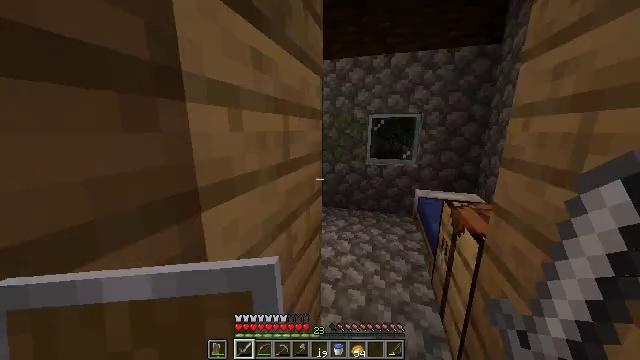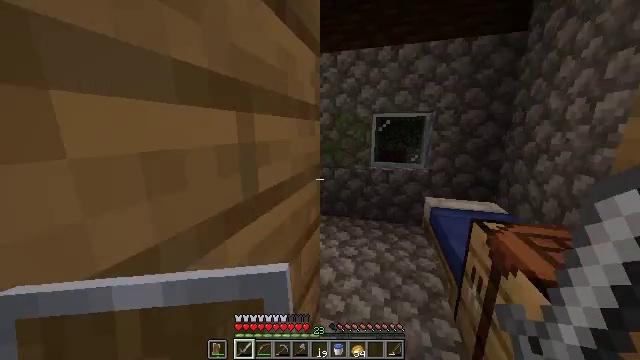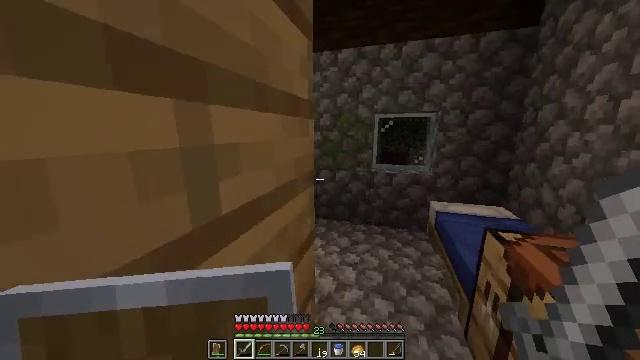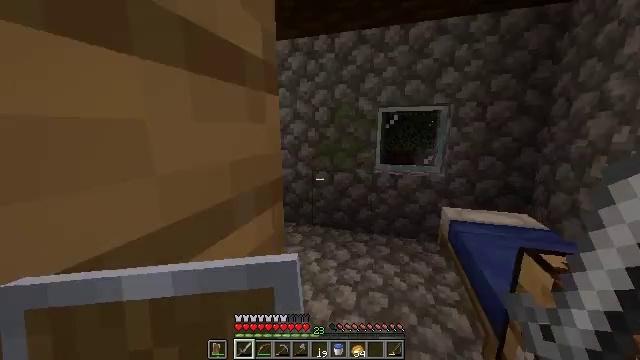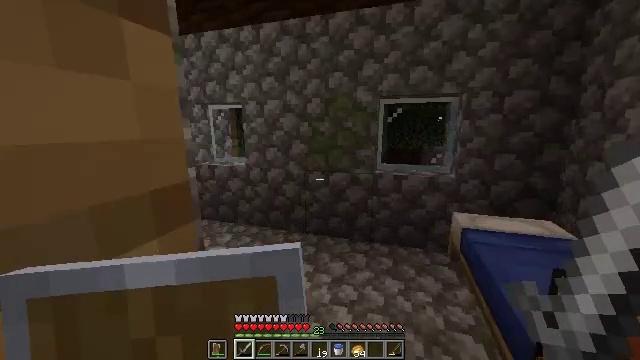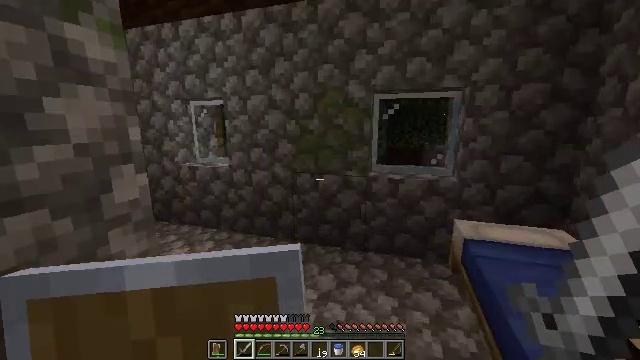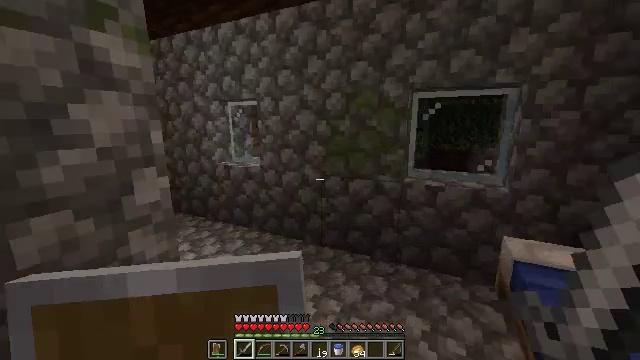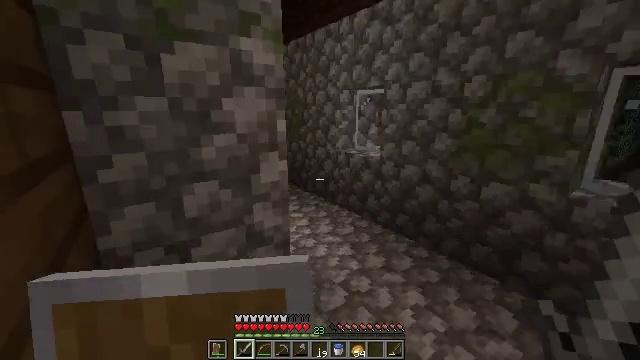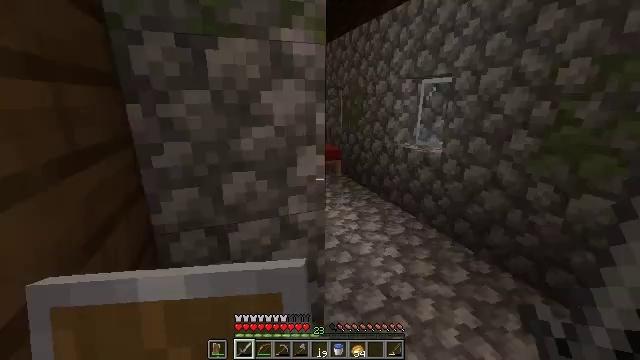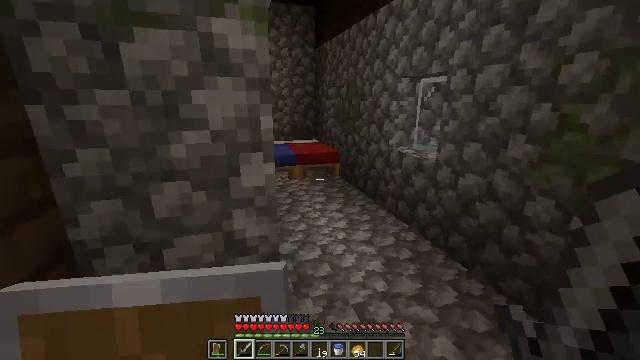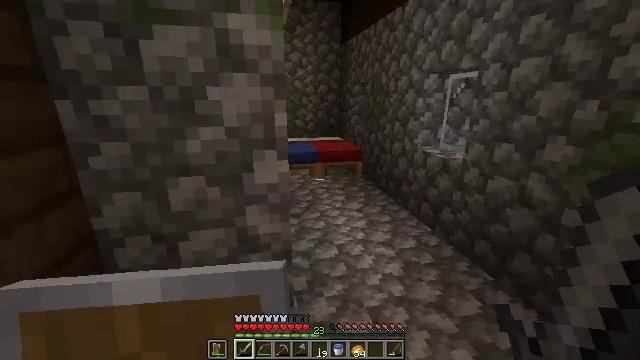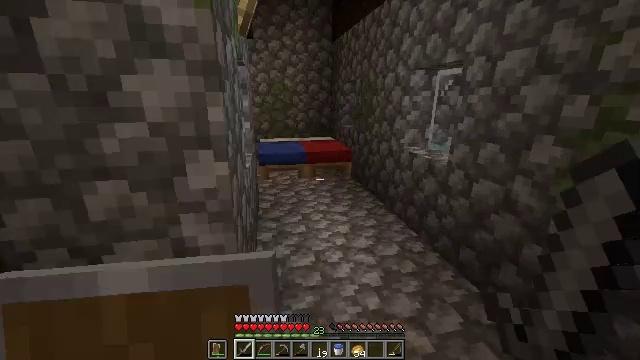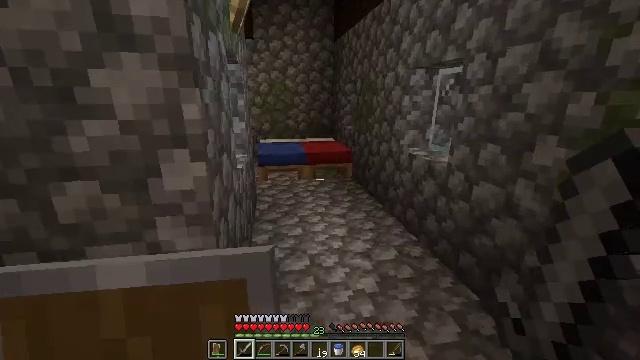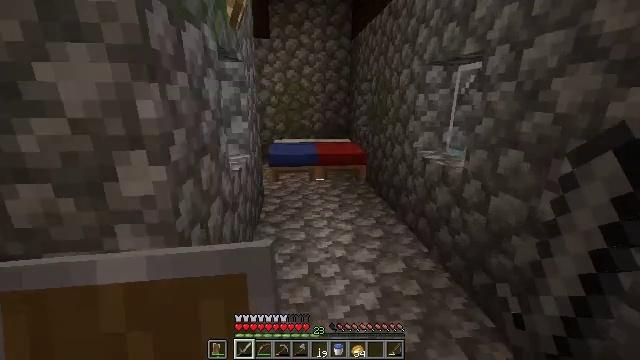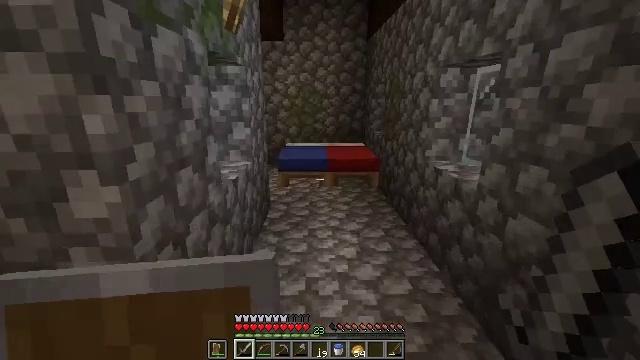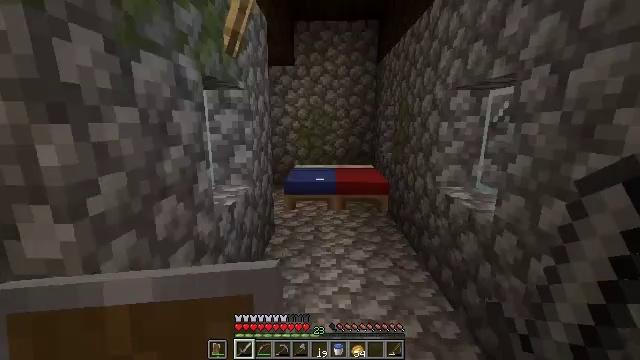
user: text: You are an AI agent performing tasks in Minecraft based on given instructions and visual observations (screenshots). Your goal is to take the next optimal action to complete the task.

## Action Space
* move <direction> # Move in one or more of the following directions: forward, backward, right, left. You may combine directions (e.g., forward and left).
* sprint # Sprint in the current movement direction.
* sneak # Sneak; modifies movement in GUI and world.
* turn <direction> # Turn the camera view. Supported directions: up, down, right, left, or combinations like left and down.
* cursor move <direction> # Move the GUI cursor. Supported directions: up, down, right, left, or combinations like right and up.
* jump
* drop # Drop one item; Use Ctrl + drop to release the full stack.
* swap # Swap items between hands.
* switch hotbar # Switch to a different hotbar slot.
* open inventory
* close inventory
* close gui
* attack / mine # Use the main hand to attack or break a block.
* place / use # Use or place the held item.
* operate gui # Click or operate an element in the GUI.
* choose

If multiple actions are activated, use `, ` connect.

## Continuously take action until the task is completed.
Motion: motion action
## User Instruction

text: Harvest sugar cane from the plant.
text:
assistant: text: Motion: move forward
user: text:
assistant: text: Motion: move forward
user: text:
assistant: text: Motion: move forward
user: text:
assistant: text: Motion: move forward and move right
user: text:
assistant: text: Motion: move forward and move right
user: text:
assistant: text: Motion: move forward and move right, turn left
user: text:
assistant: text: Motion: move forward and move right, turn left and down
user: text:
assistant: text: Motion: move forward and move right, turn left and down
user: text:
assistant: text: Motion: move forward and move right, turn left
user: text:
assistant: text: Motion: move forward and move right, turn left
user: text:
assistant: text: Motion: move forward and move right
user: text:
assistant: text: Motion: move forward and move right, turn left
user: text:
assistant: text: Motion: move forward and move right, turn left
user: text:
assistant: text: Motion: move forward and move right, turn left
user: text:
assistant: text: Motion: move forward, turn left and up
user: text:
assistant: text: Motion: move forward
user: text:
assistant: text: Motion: move forward
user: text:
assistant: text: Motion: move forward and move right
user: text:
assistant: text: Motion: move forward and move right
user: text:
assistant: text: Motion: move forward and move right, turn left
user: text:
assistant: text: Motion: move forward and move right, turn left
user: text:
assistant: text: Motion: move forward, turn left
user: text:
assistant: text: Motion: move forward, turn left
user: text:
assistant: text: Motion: move forward, turn left
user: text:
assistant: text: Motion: move forward and move left, turn left and up
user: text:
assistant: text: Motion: move forward and move left, turn left and down
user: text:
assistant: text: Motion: move forward and move left, turn left
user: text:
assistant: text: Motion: move forward and move left
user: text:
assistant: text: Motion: move forward and move left
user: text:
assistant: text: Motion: move forward